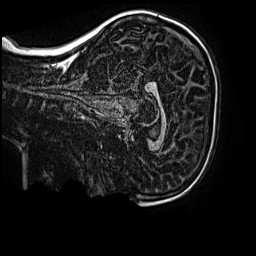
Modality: MP2RAGE
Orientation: sagittal
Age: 13
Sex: female
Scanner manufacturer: siemens
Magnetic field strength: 3 T
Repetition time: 4 s
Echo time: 0.00299 s